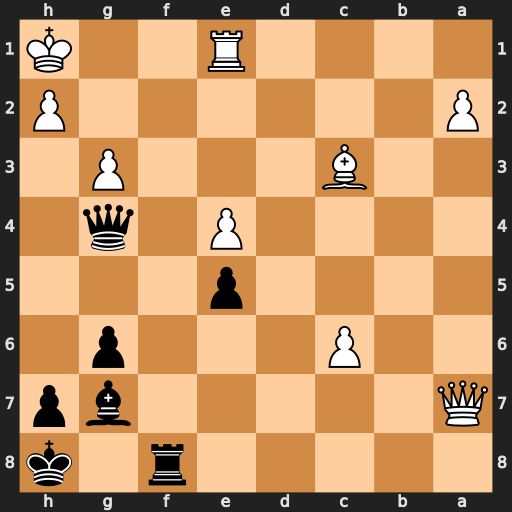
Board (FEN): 5r1k/Q5bp/2P3p1/4p3/4P1q1/2B3P1/P6P/4R2K
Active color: b
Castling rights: -
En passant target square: -
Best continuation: Qf3+ Kg1 Qxc3